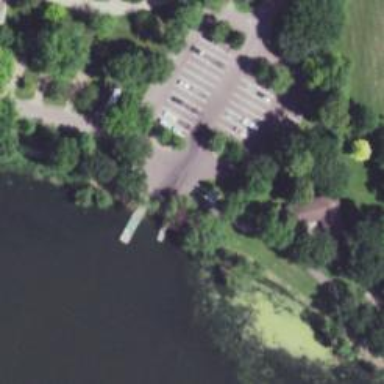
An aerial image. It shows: Slipway on leisure land.